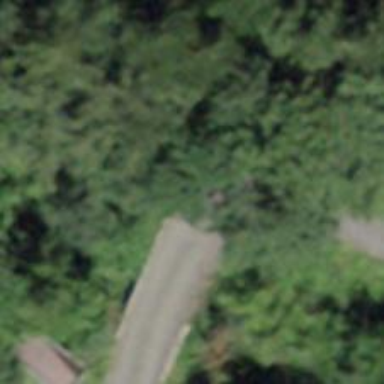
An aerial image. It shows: Paved service alley with bridge.